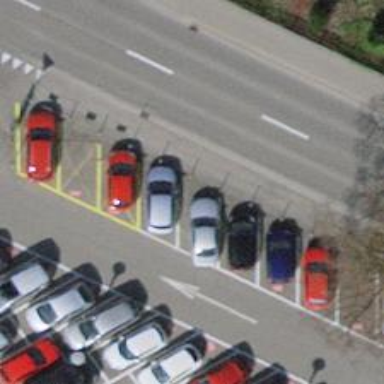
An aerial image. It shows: Car sharing facility.